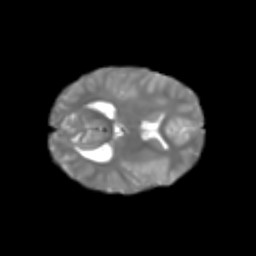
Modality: T2w
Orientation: axial
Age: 7
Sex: male
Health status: healthy